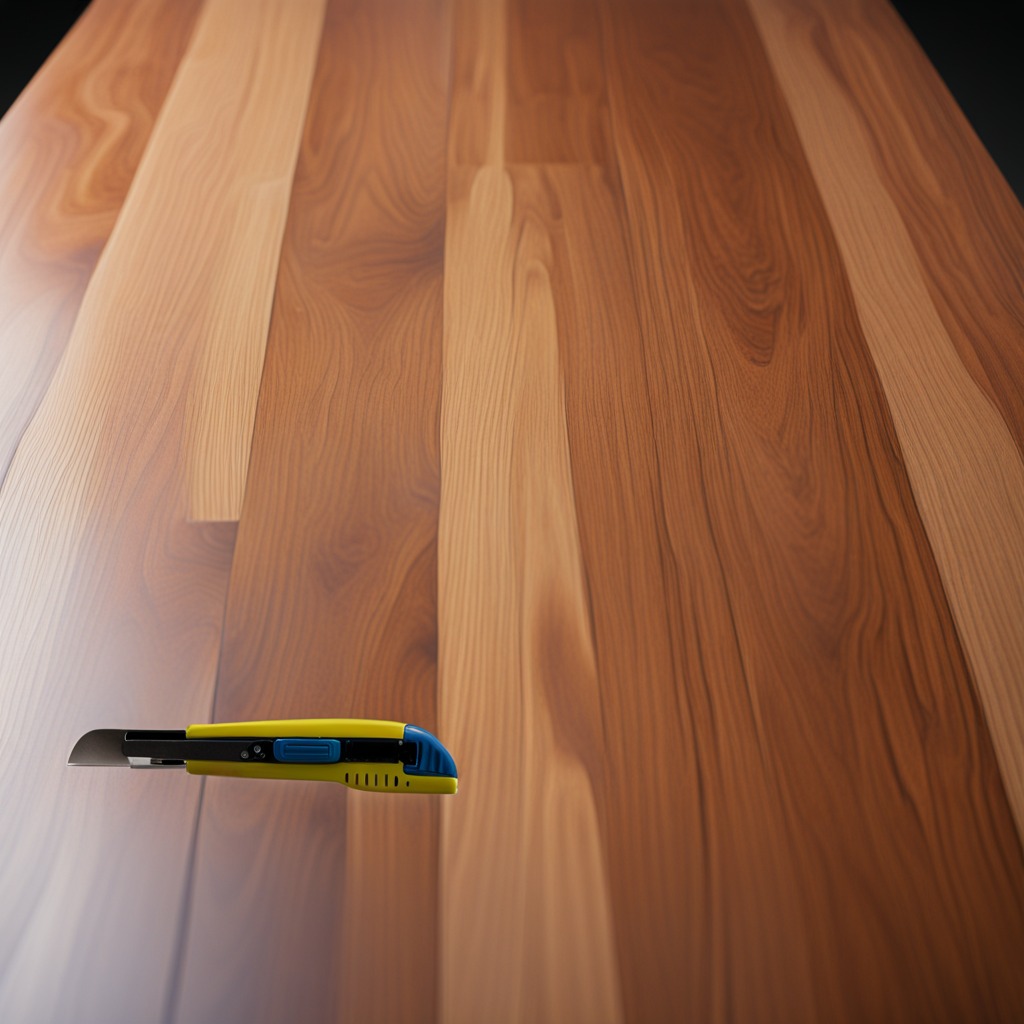
A utility knife is lying on the wooden table.